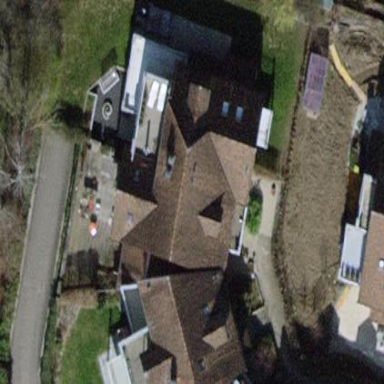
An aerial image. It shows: Terrace building.